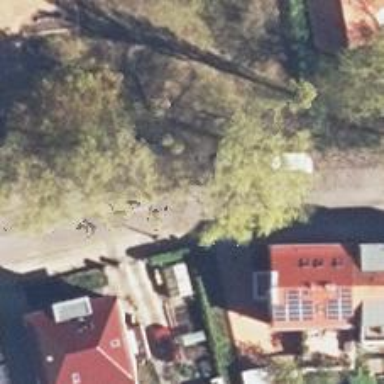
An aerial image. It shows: Residential road with asphalt surface. Both sides have sidewalks.